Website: crate-barrel
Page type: account-selection
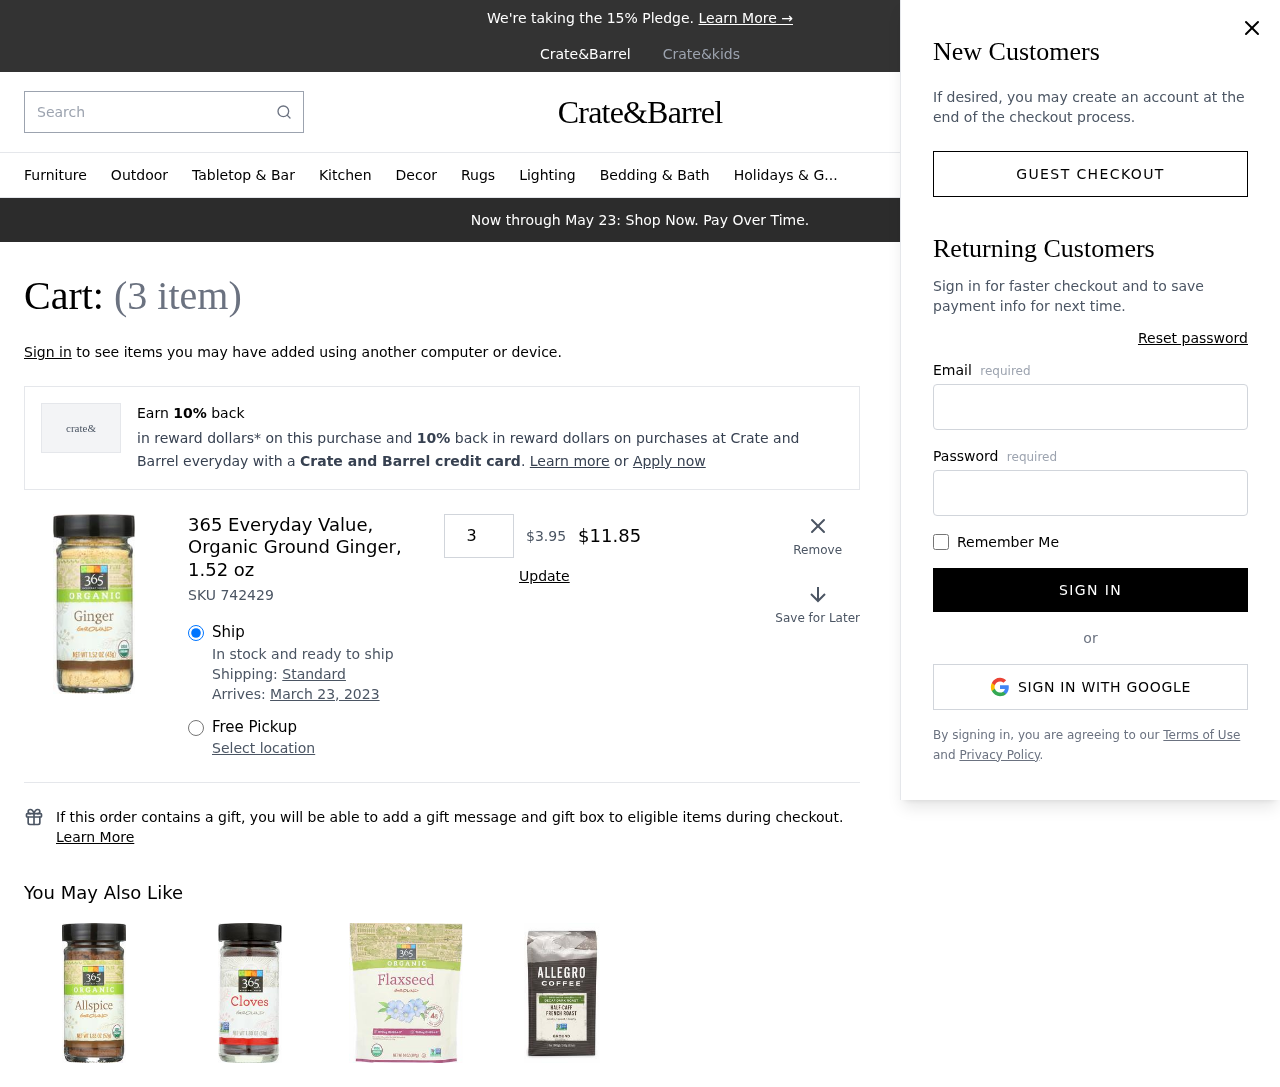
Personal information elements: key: PII_EMAIL
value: gregoryreynolds@gmail.com
Product elements: key: PRODUCT1_NAME
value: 365 Everyday Value, Organic Ground Ginger, 1.52 oz
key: PRODUCT1_PRICE
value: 3.95
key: PRODUCT1_QUANTITY
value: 3
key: PRODUCT1_SKU
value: SKU 742429
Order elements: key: ORDER_NUM_ITEMS
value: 3
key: ORDER_DELIVERY_DATE
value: March 23, 2023
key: ORDER_SUBTOTAL
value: $11.85
Search elements: key: HEADER_SEARCH
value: Search